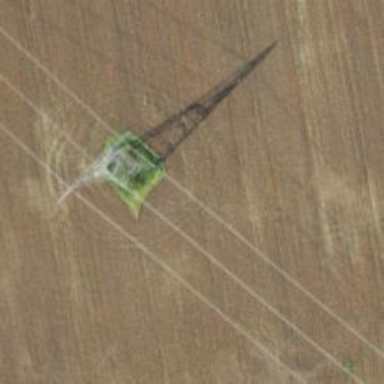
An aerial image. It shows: Lattice structure tower.